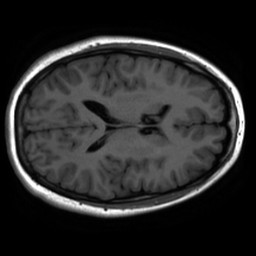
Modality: inplaneT1
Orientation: axial
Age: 20
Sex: female
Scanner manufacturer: ge
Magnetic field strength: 3 T
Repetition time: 2.499 s
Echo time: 0.02513 s